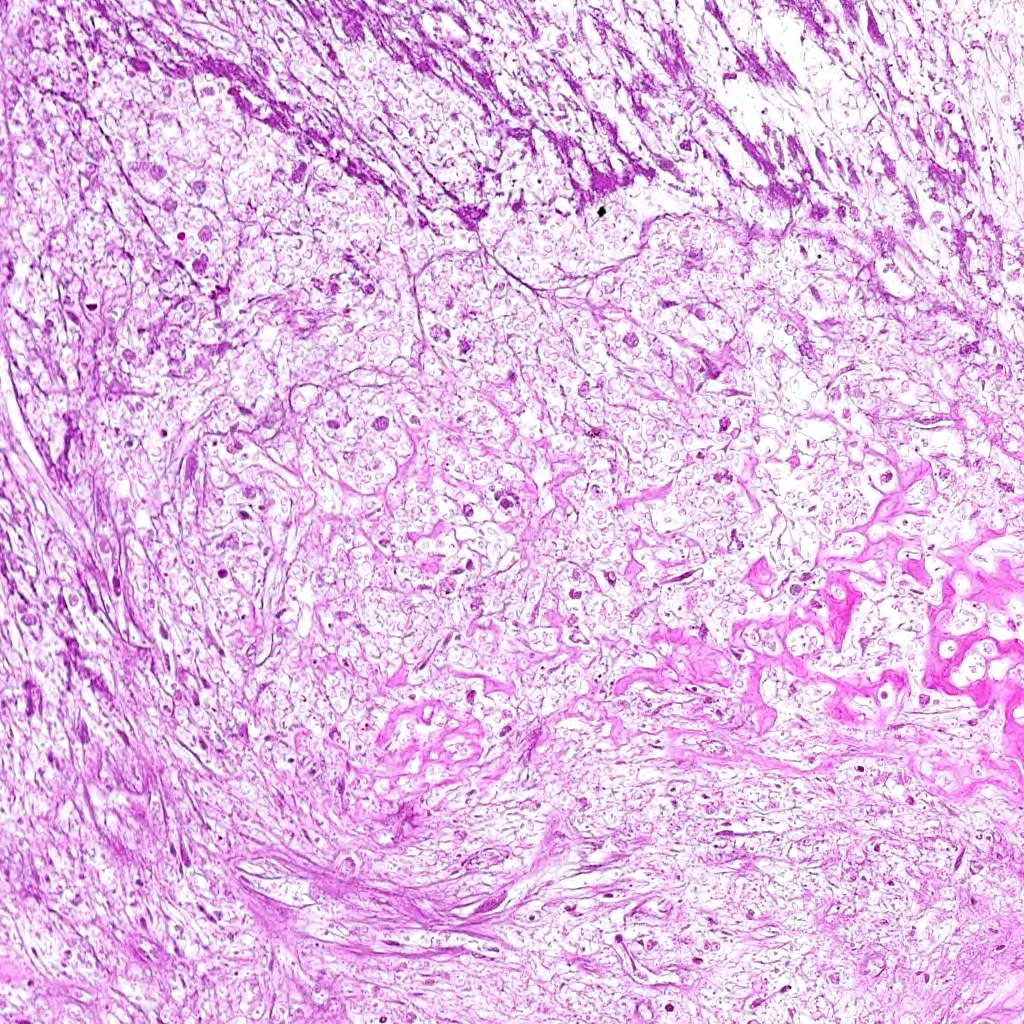
Label: Non-Viable-Tumor